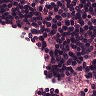
Metastatic tissue present: no